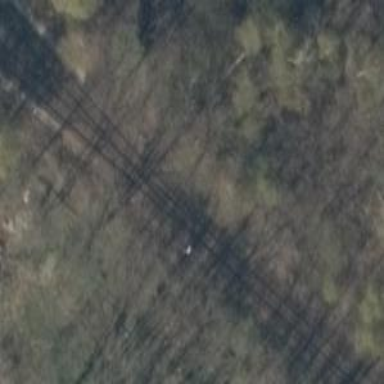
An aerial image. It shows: Railway switch.